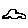
Label: car